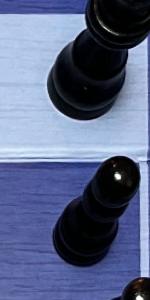
Label: Pawn_Black